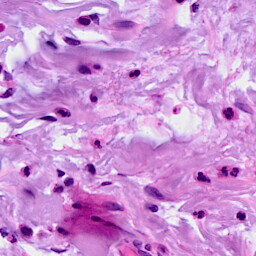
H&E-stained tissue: Breast